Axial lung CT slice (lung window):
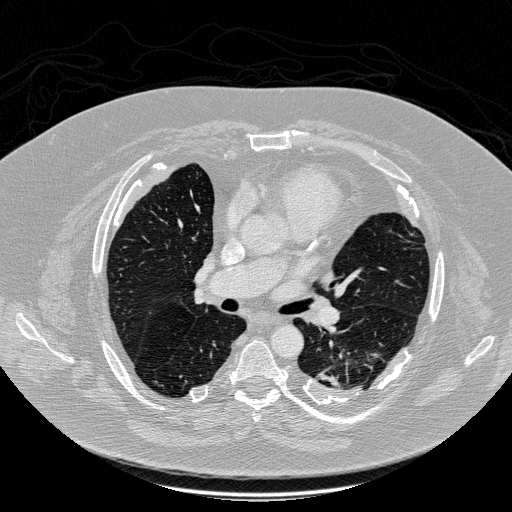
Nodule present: no